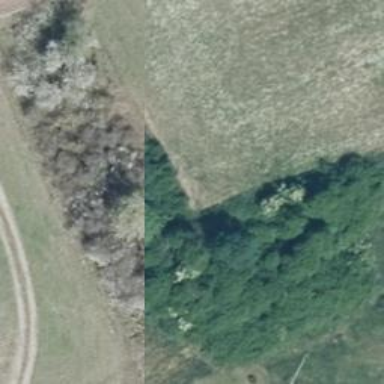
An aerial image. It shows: Patch of scrub vegetation.